Question: I am making a keyboard-like buttons for my Hangman game (<URL> about inner classes and it says that you can only access the outside variables with 'FINAL' type. But if I declared the variable as such, I cannot change the value of it anymore... So my problem is that I need to change the value inside the inner class. My code is as follows:
'''
public class MainGame extends JDialog {
private String player;
private char [] wordChar;
private JButton[] buttons;
private int level;
private int score;
private int livesLeft;
private int missedGuess;
void newGame() {
level = 0;
score = 0;
livesLeft = 10;
missedGuess = 0;
//label1:
// while (livesLeft!= 0) {
//get random WORD from LIST
Word hiddenWord = new Word();
//put random word in Array
wordChar = new char[hiddenWord.getHiddenWord().length()];
wordChar = hiddenWord.getHiddenWord().toCharArray();
buttons = new JButton[wordChar.length];
for (int i = 0; i < wordChar.length; i++){
JButton guessWord = new JButton(" ");
guessWord.setFont(new Font("Microsoft Sans Serif", 1, 18));
guessWord.setEnabled(false);
jPanel3.setLayout(new GridLayout(1, wordChar.length));
jPanel3.add(guessWord);
buttons[i] = guessWord;
}
checkLetter();
}
void checkLetter() {
int checker = 0;
while(checker != wordChar.length){
jPanel1.setLayout(new GridLayout(3, 9, 3, 5));
for (char buttonChar = 'a'; buttonChar <= 'z'; buttonChar++) {
String buttonText = String.valueOf(buttonChar);
final JButton letterButton = new JButton(buttonText);
letterButton.addActionListener(new ActionListener() {
public void actionPerformed(ActionEvent e) {
String actionCommand = e.getActionCommand();
for (int j = 0; j < wordChar.length; j++){
String text = String.valueOf(wordChar[j]);
if(actionCommand.equals(text)){
buttons[j].setText(text);
checker++; //THIS CODE IS NOT POSSIBLE!!!!
}
}
}
});
jPanel1.add(letterButton);
}
checker++;
}
}
'''
NOTE: The code above is not complete.
The int checker is used to count how many correct letters are already guessed so that if it is equal to the length of the word, I can now proceed to the next level
How can I re-do my code?
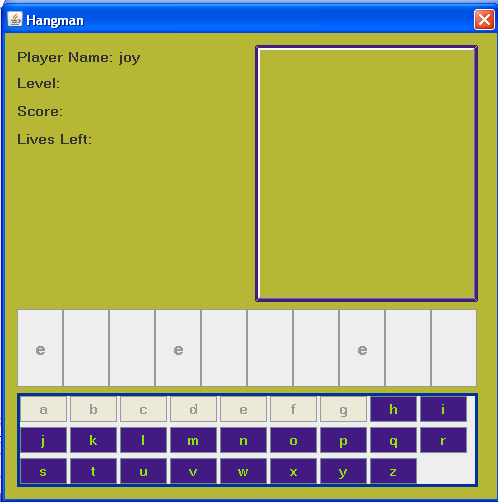
Answer: You can declare 'checker' as a field of outer class, and access it with some method, something like 'increaseChecker()'.
Something like this:
1) Create checker field in outer class:
'''
public class OuterClassName {
private int checker;
protected void increaseChecker() {
checker++;
}
void checkLetter() {
// ...
}
}
'''
2) Use 'increaseChecker()' method call instead of 'checker++'